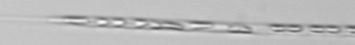
Label: Rhizosolenia